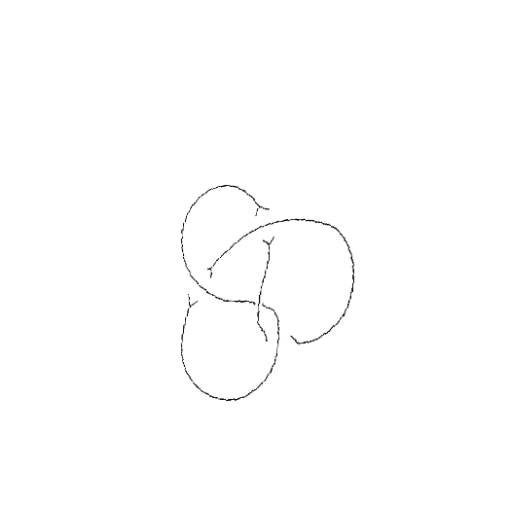
Crossing number: 4